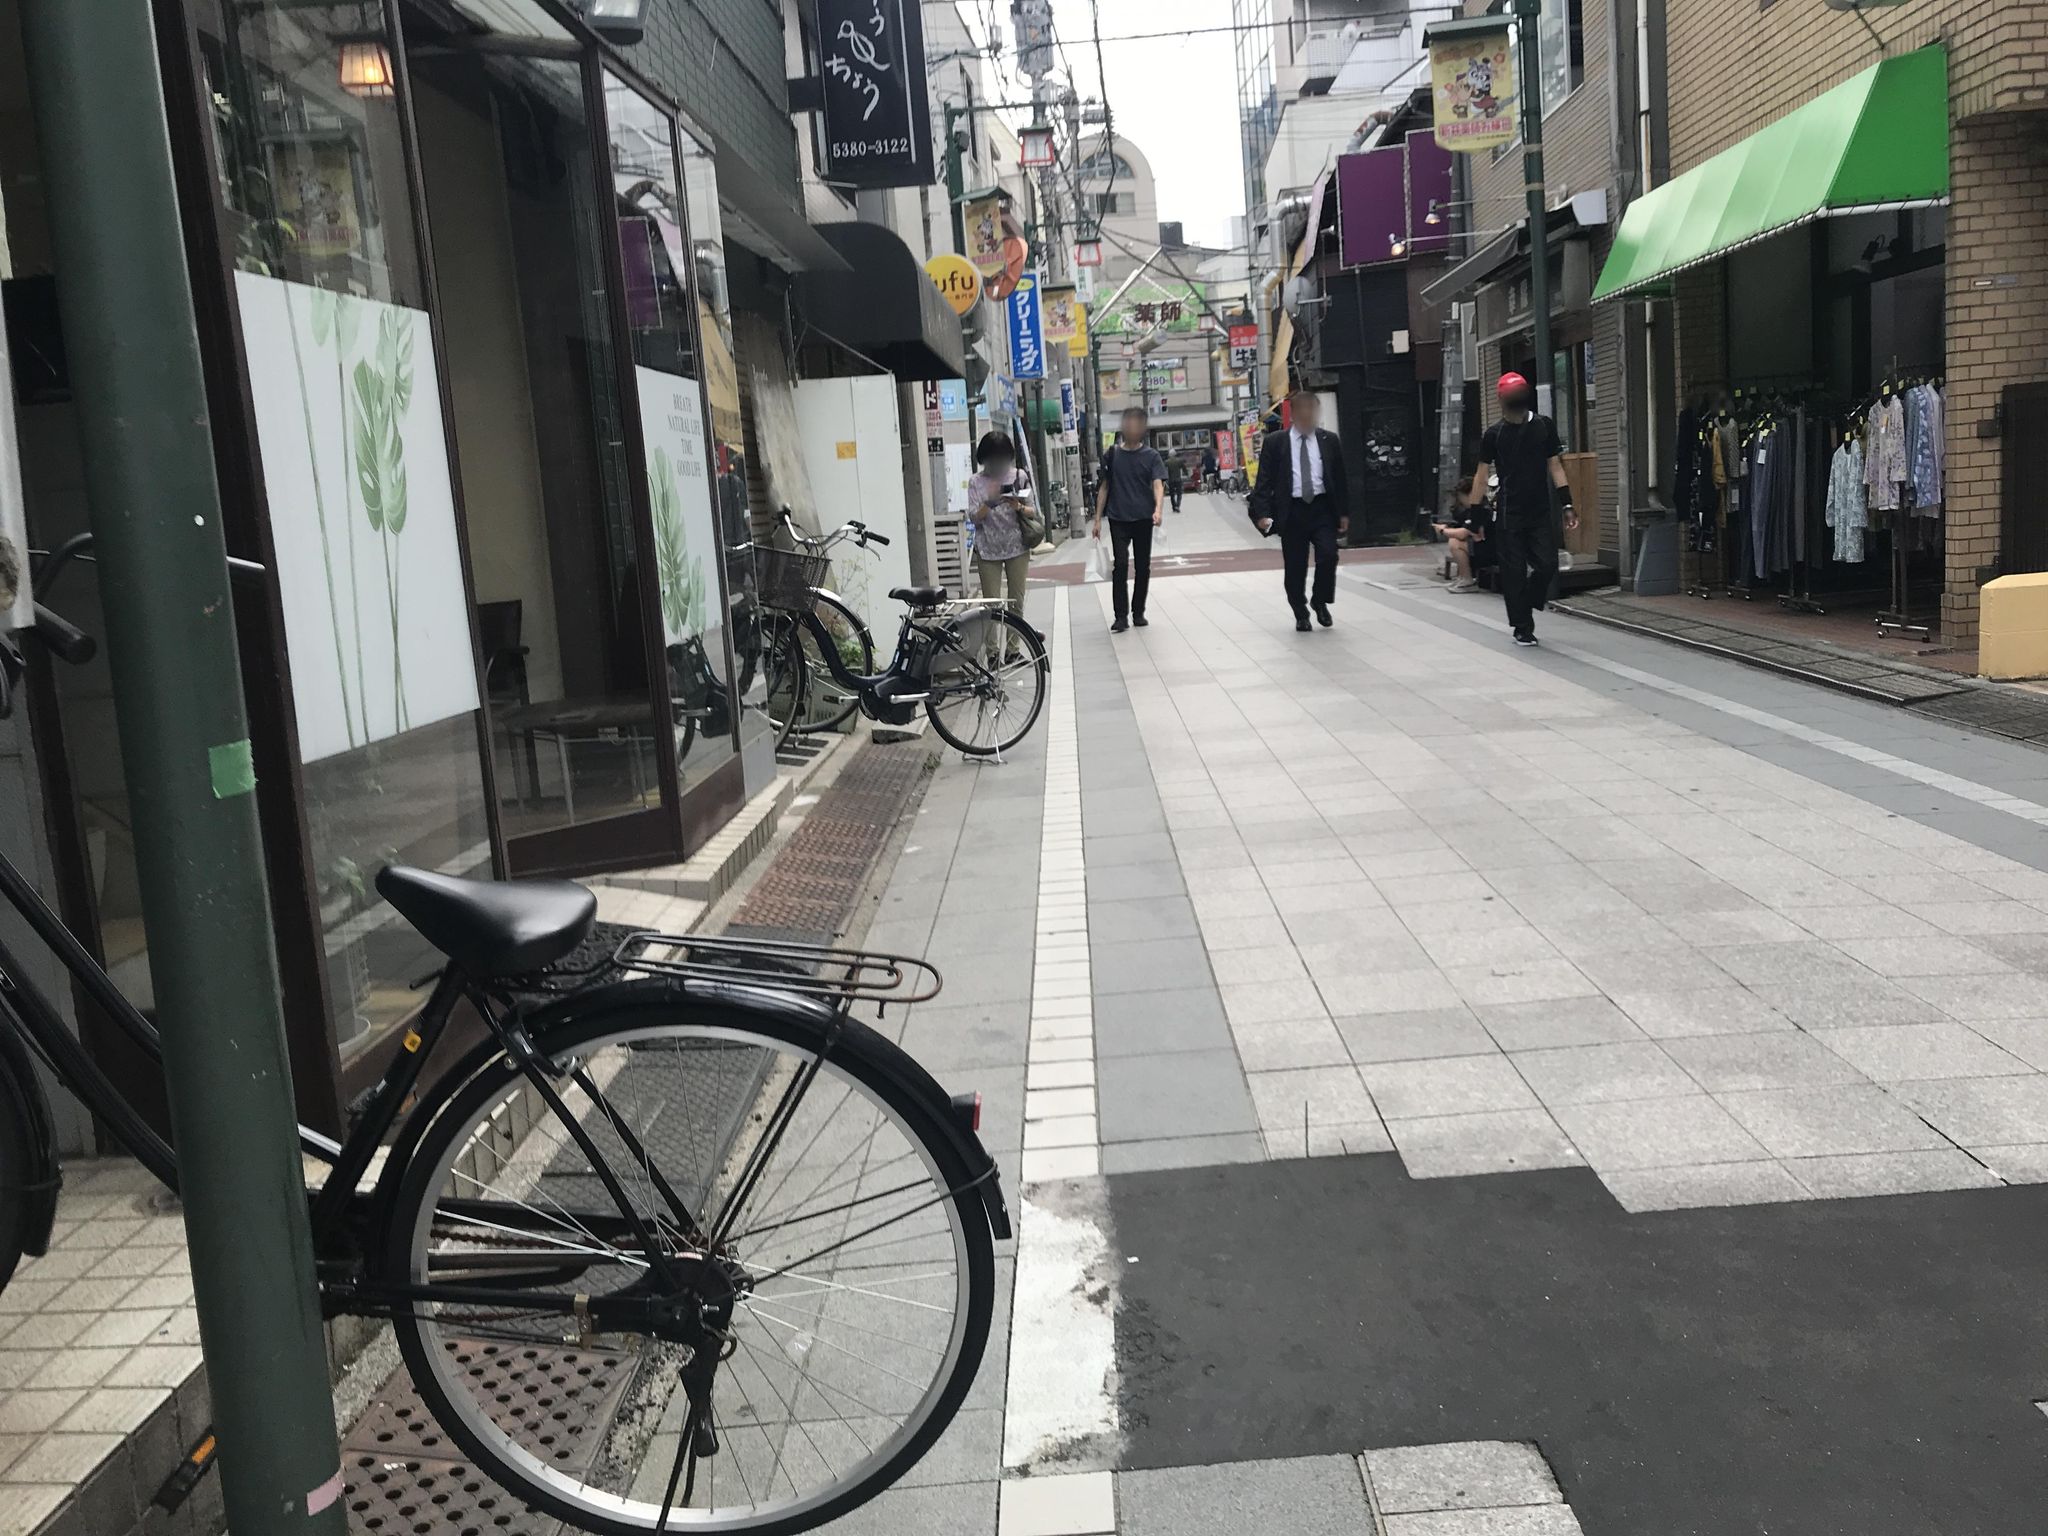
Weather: clear
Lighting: day
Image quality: good
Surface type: walking surface
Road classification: unclassified
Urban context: urban centre
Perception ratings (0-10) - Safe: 3.23, Lively: 9.31, Beautiful: 4.28, Boring: 0.58, Depressing: 3.83, Wealthy: 5.01